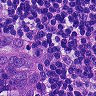
Metastatic tissue present: yes